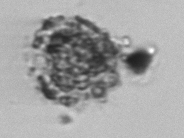
Label: unknown2